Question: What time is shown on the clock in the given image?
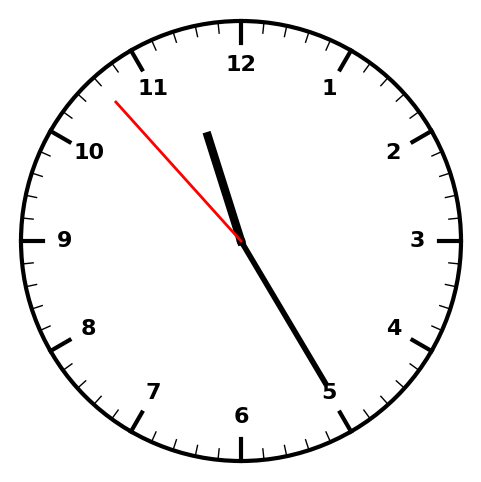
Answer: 11:24:53